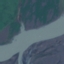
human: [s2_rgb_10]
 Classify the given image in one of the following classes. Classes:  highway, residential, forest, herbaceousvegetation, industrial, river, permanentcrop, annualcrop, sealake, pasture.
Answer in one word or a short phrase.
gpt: River